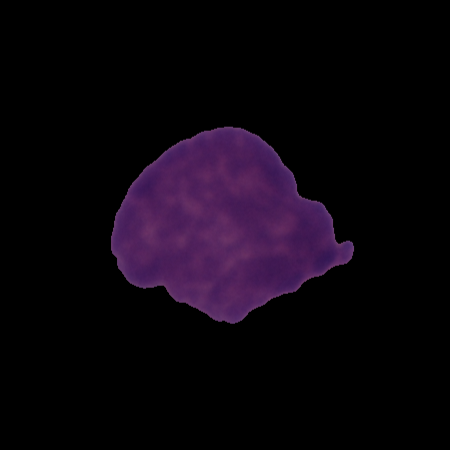
Label: cancer